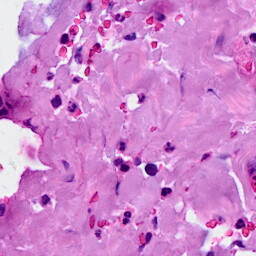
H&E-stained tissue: Breast